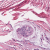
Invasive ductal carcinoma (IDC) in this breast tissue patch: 1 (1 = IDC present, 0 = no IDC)